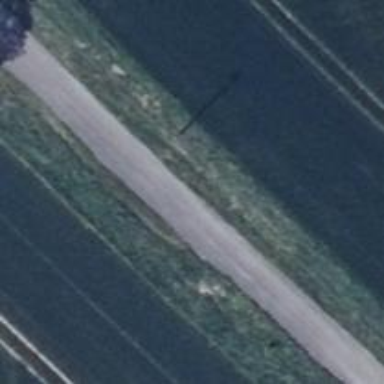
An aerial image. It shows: Power pole.